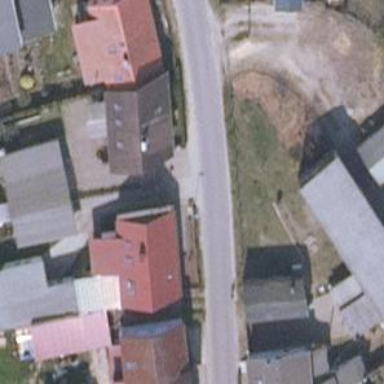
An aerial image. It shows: Smooth asphalt road in residential area.